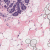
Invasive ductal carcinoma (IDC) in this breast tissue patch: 0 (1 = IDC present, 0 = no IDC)